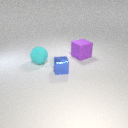
large cyan rubber sphere in front of large purple rubber cube